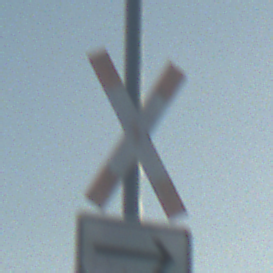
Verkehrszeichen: Andreaskreuz
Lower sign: RichtungsangabeDurchPfeile4
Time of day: SunriseSunset
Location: Outdoor (Beach)
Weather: Clear
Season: NotSpecified
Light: Natural